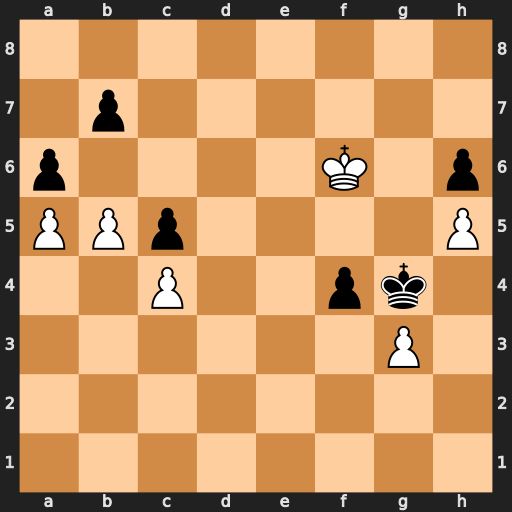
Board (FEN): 8/1p6/p4K1p/PPp4P/2P2pk1/6P1/8/8
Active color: w
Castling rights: -
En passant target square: -
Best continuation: bxa6 bxa6 gxf4 Kxf4 Kg6